Question: This may sound weird, but I just amended a commit to test my 'EDITOR' environment variable. I wasn't aware that the commit would be amended even though I didn't edit the commit message or any files. The commit in question was merged from the develop branch into the master branch and tagged. After the amend though, the branch structure went all wonky:

I don't know how bad this is or how many issues it will cause in the future, but I don't dare touch the repository until I know more. I'd really like to just rewind the repository back to before I amended the "Added docs." commit. The develop branch should be pointing to the "Added docs." commit that's merged into the master branch, and the current "Added docs." commit should not exist.
Is that possible?
---
Related:
- <URL>
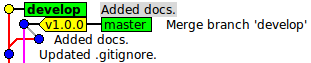
Answer: You should be able to do a
'''
git reflog
'''
Then find out the commit you were in before your "commit --amend". Usually this would be HEAD@{1}. Now do a
'''
git reset --soft HEAD@{1}
'''